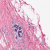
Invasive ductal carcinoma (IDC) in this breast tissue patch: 0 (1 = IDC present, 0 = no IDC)